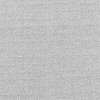
Atmospheric dust classification: dusty